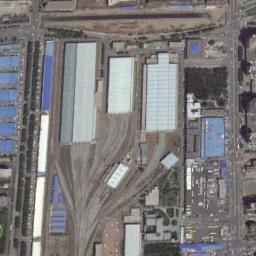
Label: railway_station